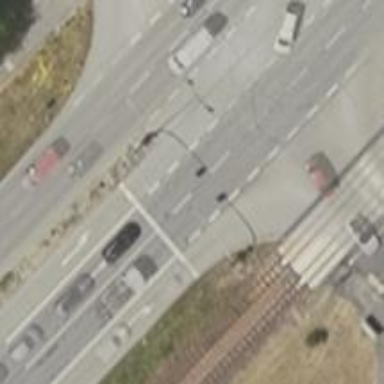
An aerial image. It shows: Road with traffic signals.